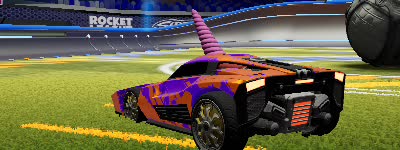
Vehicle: breakout